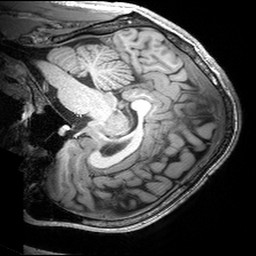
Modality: T1w
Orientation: sagittal
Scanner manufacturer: siemens
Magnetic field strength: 3 T
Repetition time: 2.53 s
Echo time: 0.00299 s